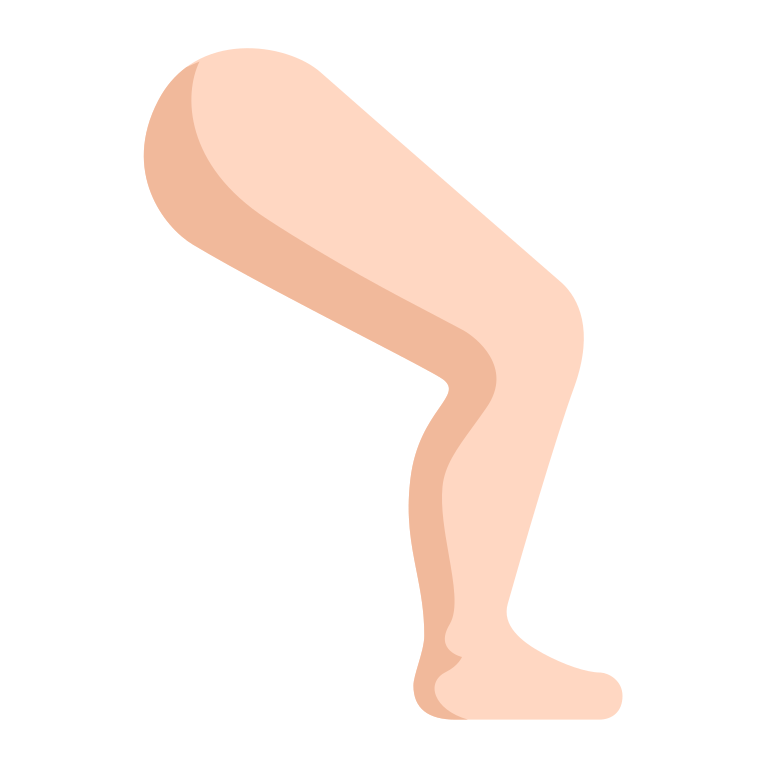
leg flat light